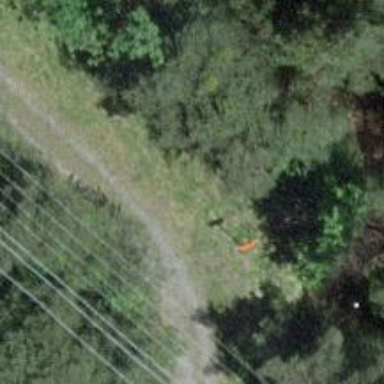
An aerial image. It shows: Pole supporting roof covering pipeline marker.